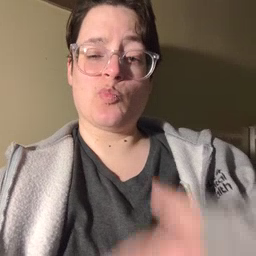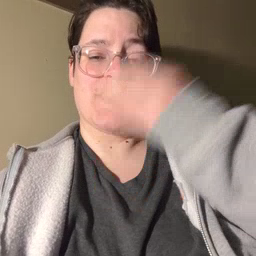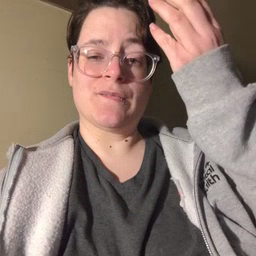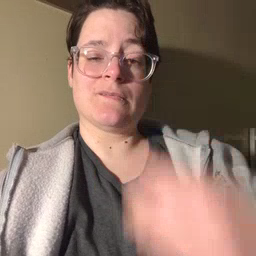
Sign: giraffe